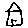
Label: house